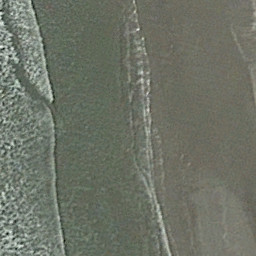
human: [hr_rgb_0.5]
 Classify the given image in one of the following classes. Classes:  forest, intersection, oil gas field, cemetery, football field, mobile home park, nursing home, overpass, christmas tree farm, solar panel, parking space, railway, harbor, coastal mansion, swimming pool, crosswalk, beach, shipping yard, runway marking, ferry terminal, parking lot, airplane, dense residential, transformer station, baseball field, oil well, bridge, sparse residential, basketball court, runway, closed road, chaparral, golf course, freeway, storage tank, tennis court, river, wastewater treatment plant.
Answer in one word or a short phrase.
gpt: beach